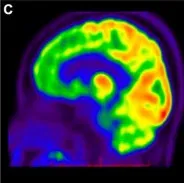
18F-FDG-PET/CT showed decreased glucose metabolism and brain atrophy in the bilateral parietal, temporal, and frontal lobes (A-D).
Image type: radiology (pet)